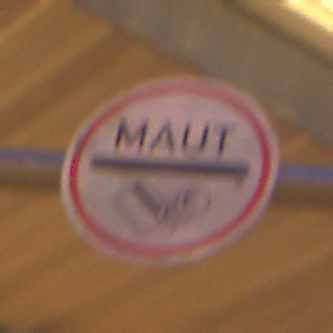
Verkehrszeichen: MautflichtigeStrecke
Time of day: Night
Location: Outdoor (Urban)
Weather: Clear
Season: NotSpecified
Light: Artificial